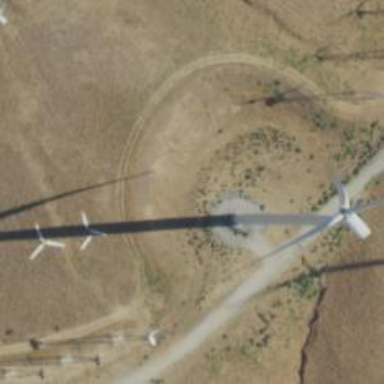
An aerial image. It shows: Wind generator with horizontal axis. The generator is wind turbine.